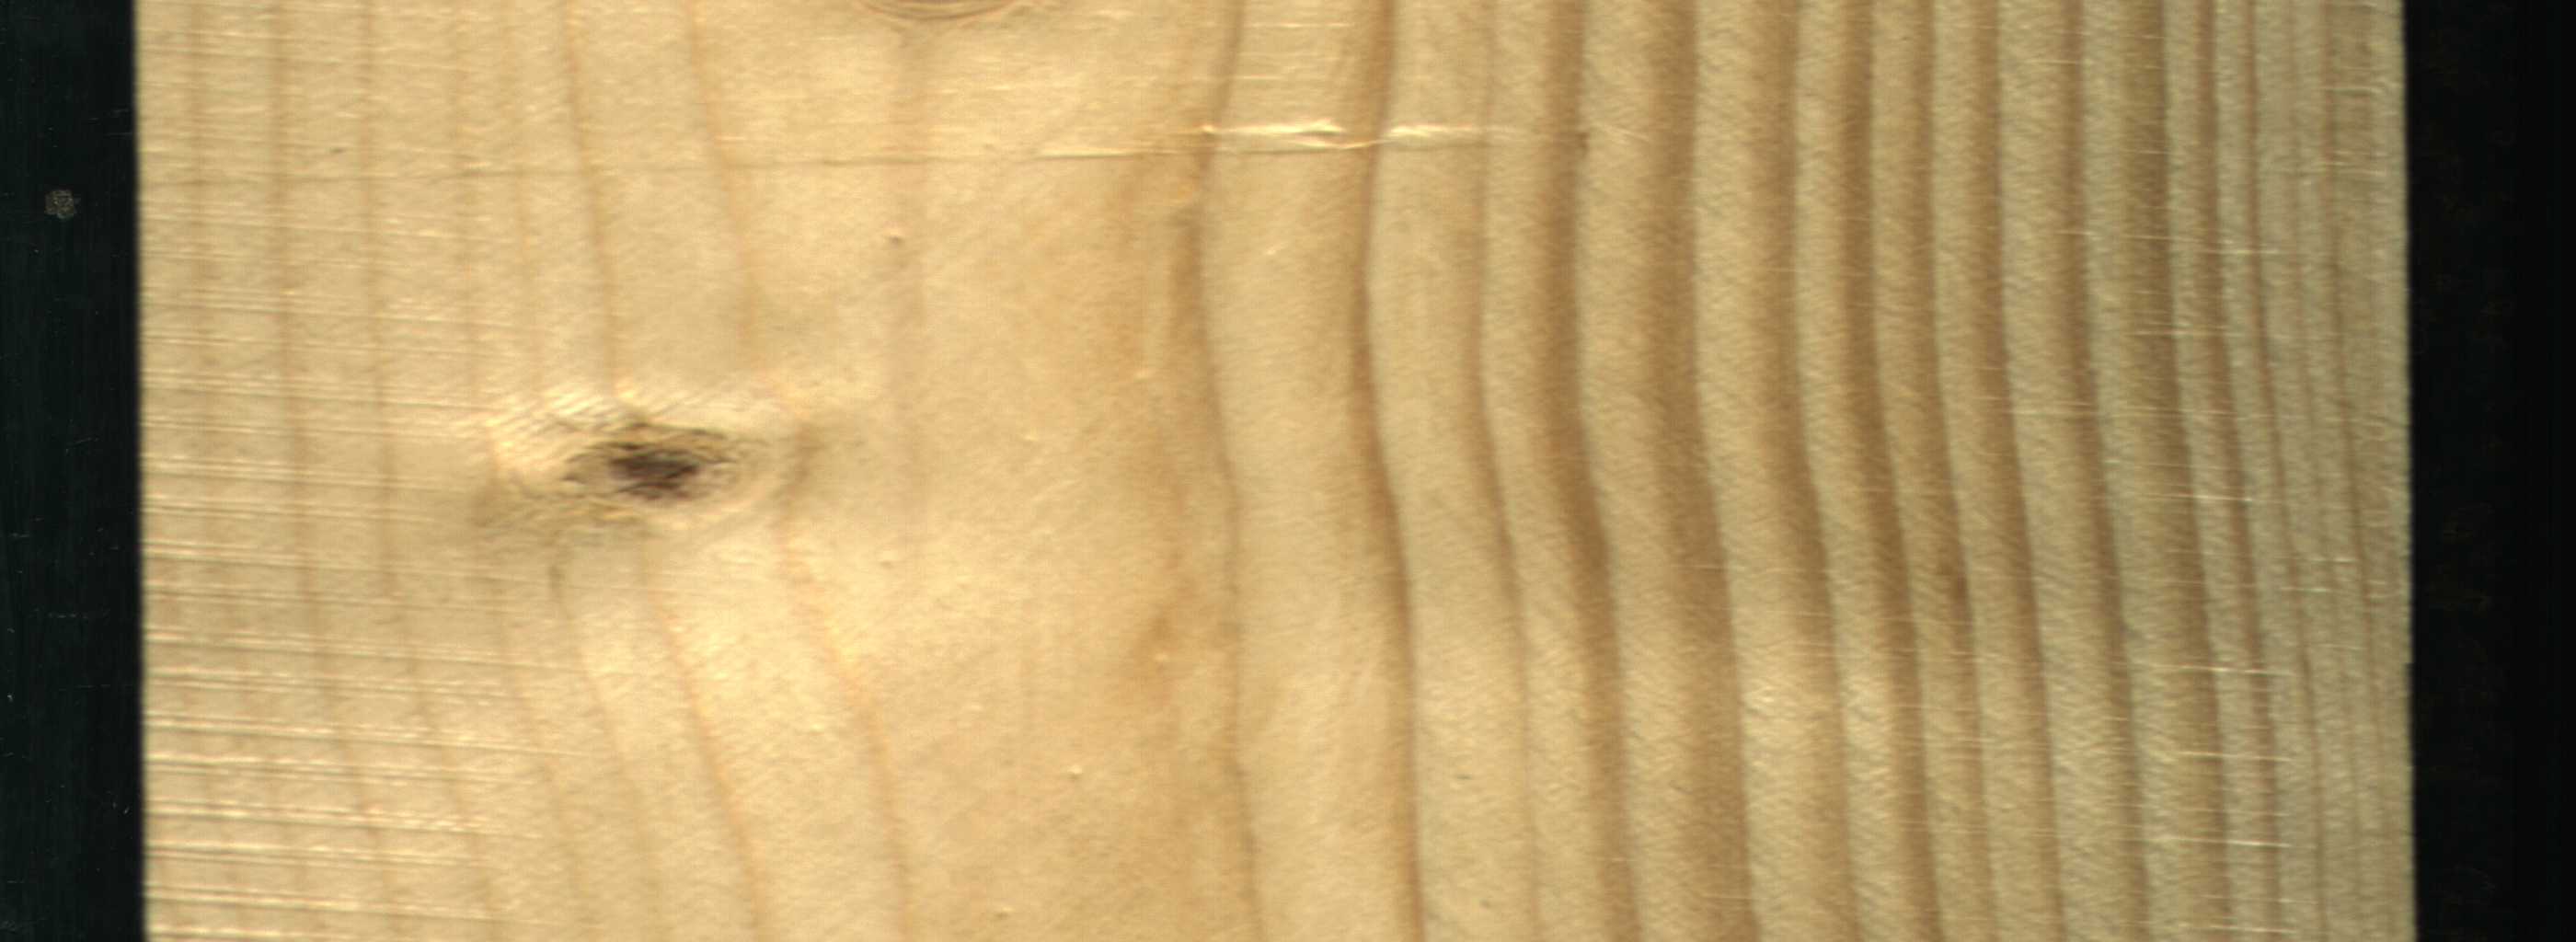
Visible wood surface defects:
Live_Knot